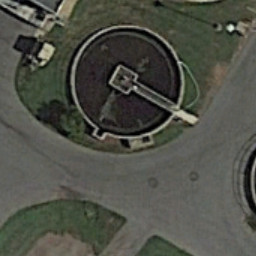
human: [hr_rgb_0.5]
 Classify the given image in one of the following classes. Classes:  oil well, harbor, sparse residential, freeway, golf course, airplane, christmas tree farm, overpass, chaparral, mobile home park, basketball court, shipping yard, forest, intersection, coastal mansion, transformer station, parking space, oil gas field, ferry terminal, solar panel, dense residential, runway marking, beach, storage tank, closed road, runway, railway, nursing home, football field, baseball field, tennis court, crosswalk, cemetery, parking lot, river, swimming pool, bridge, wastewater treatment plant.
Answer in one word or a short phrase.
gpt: wastewater treatment plant